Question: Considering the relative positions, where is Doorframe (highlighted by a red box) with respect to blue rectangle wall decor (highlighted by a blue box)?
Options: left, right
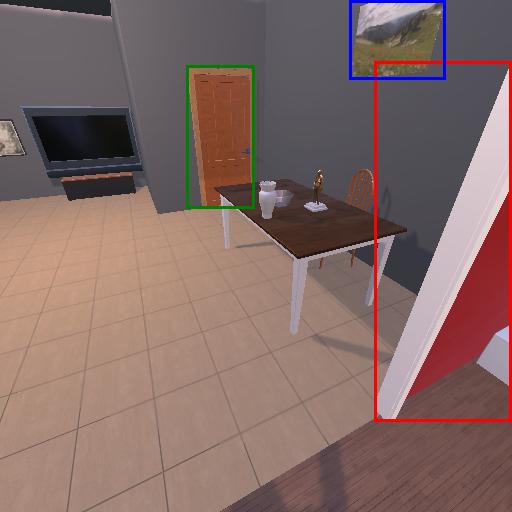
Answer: left